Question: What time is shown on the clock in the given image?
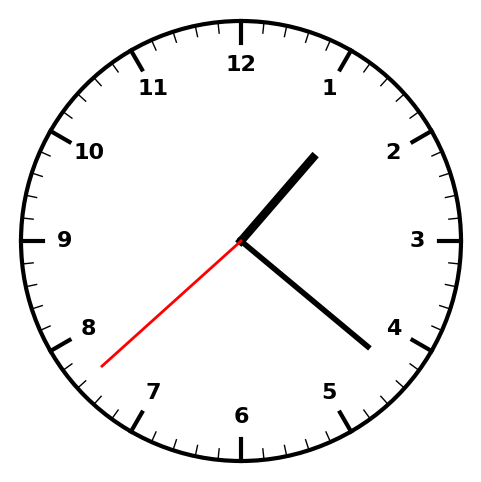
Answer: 01:21:38